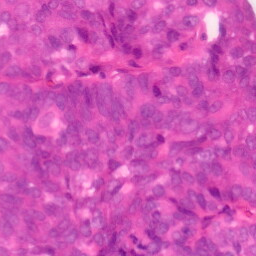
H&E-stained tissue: Colon